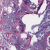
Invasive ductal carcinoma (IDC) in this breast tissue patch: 1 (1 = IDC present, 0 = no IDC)